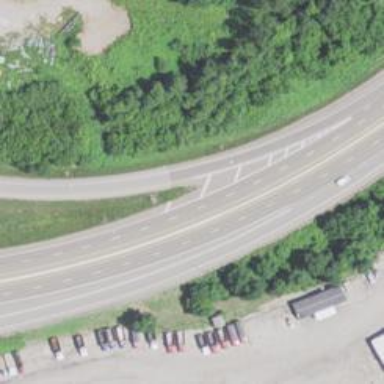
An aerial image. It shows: Expressway with asphalt surface and classified as primary highway.